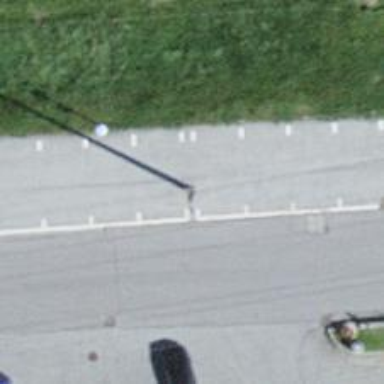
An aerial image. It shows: Power pole.